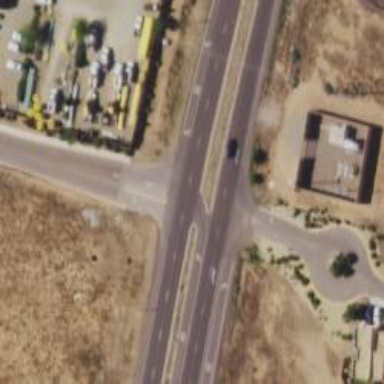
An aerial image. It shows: Road with "through" markings.